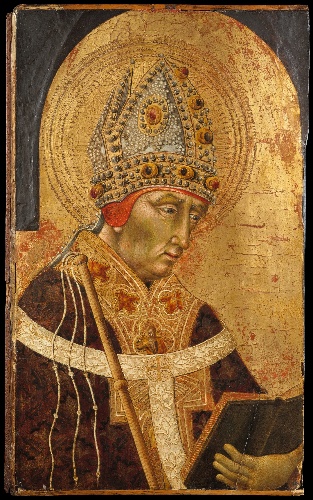
Title: Saint Ambrose
Artist: Giovanni di Paolo (Giovanni di Paolo di Grazia)
Artist bio: Italian, Siena 1398–1482 Siena
Date: 1465–70
Object type: Painting
Classification: Paintings
Medium: Tempera on wood, gold ground
Dimensions: Overall: 23 7/8 × 14 1/2 in. (60.6 × 36.8 cm)
Department: Robert Lehman Collection
Credit line: Robert Lehman Collection, 1975
Accession year: 1975
Repository: Metropolitan Museum of Art, New York, NY
Tags: Men|Saints